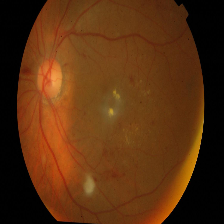
Diabetic retinopathy grade: Proliferative DR